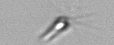
Label: Calciopappus